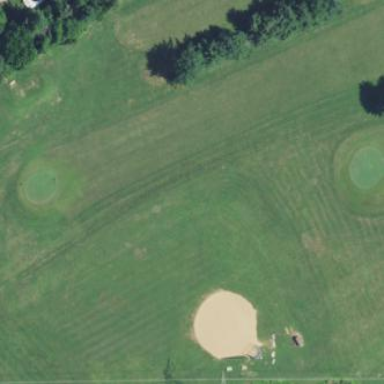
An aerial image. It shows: Grassy area designated as golf fairway.